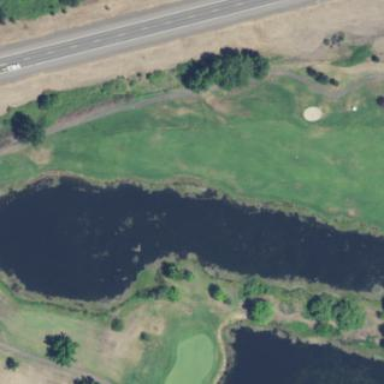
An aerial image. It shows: Water hazard in golf course. The hazard is natural water feature.